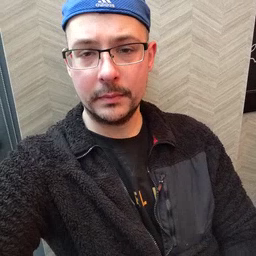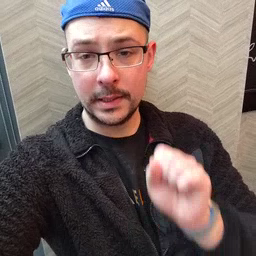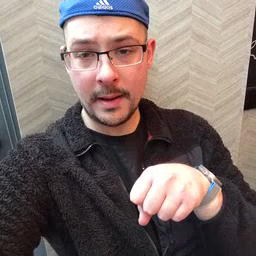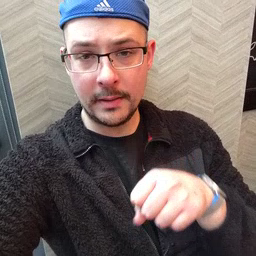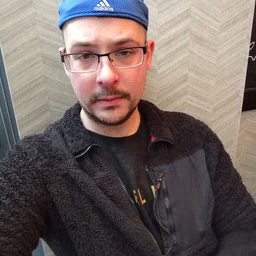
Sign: can